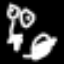
Label: pencil